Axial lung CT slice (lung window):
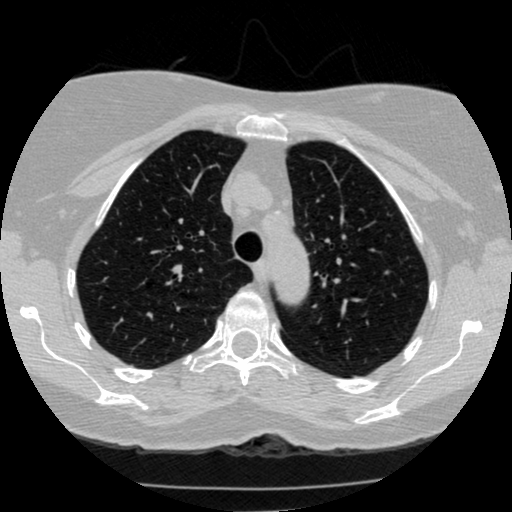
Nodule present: no